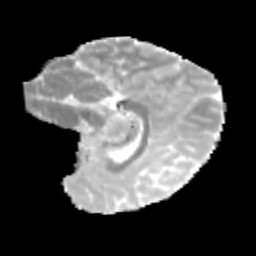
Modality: MD
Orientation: sagittal
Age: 12
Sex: female
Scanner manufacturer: siemens
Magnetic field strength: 3 T
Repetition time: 3.8 s
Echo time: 0.07 s